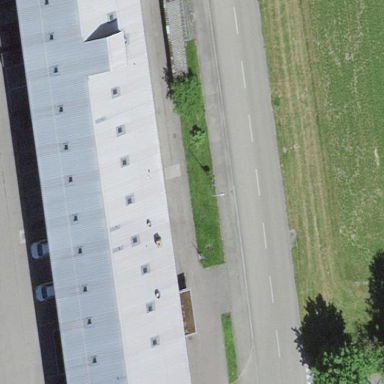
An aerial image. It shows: Building that serves as military barracks.